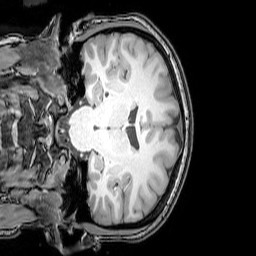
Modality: T1w
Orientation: coronal
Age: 25
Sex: female
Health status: healthy
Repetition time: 0.081 s
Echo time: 0.037 s